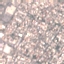
Label: Residential